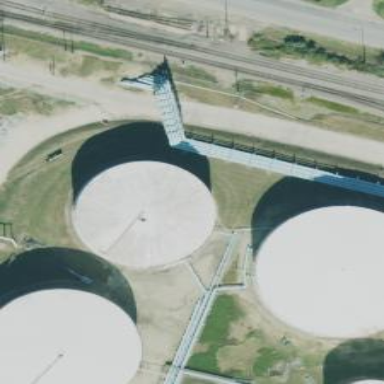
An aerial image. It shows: Storage tank that is man-made.